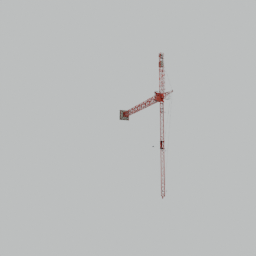
Label: mechanical